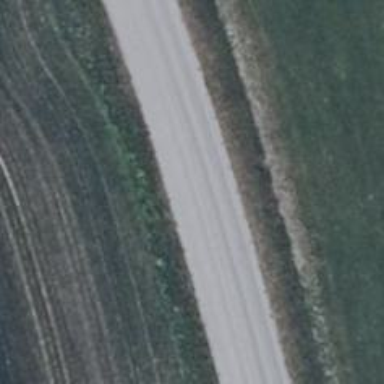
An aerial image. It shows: Primary road with asphalt surface.